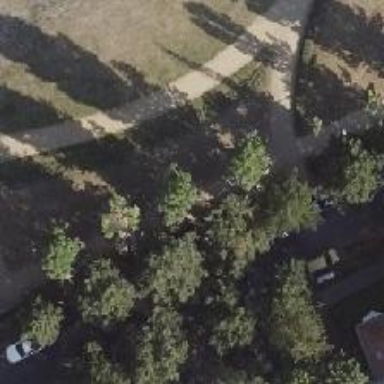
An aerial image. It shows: Avenue of deciduous broadleaved trees.